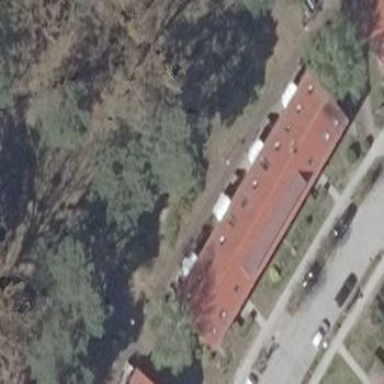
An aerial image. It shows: Residential building with gabled roof.